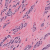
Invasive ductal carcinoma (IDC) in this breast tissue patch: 1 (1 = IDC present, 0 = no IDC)